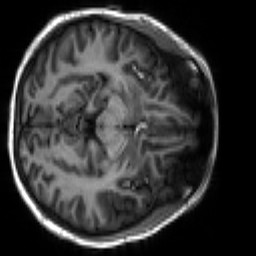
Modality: T1w
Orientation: axial
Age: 20
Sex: female
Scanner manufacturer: siemens
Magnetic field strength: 3 T
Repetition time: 2.3 s
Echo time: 0.00267 s